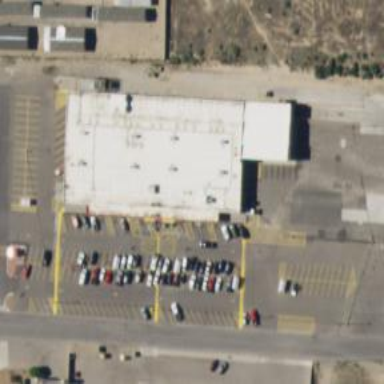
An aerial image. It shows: Supermarket.